Question: So I am getting an error that doesn't seem to make any sense, and the solution is most likely staring at me in the face. I do understand the "String index out of range: XX", but it seems to change that value even if I input the same string multiple times. It says (unknown source) which I presume is the phrase variable? And I do see that the error is occurring at line 85, which prints the phrase. However, everything looks fine and dandy to my slightly-novice eye. Any wisdom to shed?
Source:

<URL>.
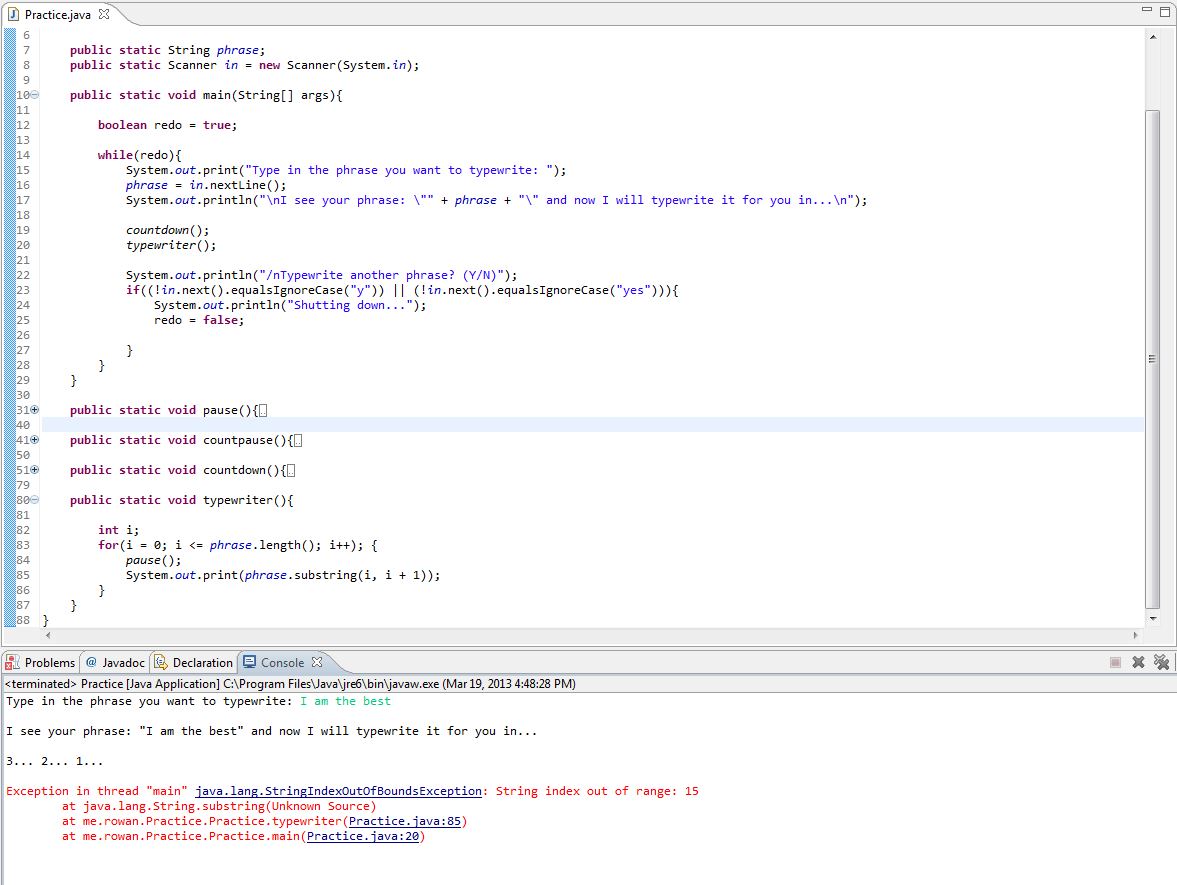
Answer: The problem is
'''
for (i = 0; i <= phrase.length(); i++); {
'''
should be
'''
for (i = 0; i <= phrase.length(); i++) {
'''
(removed semi-colon at the end)
Your code reformatted:
'''
for (i = 0; i <= phrase.length(); i++)
;
{
pause();
System.out.print(...)
}
'''
Only the ';' is in the for-loop. The '{ ... }' is a separate statement (i.e. not part of the for-loop).
Putting the variable declaration inside the loop will generally prevent this from happening in future: (because the 'i' reference outside the loop will generate an error)
'''
for (int i = 0; i <= phrase.length(); i++)
'''
And it probably should be '<' instead of '<=' as well:
'''
for (i = 0; i < phrase.length(); i++) {
'''